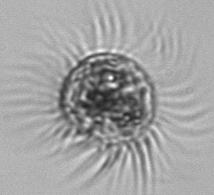
Label: Pelagostrobilidium